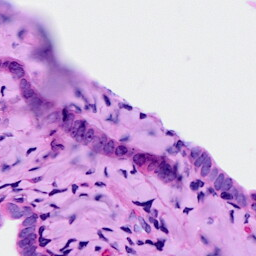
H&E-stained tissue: Ovarian